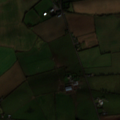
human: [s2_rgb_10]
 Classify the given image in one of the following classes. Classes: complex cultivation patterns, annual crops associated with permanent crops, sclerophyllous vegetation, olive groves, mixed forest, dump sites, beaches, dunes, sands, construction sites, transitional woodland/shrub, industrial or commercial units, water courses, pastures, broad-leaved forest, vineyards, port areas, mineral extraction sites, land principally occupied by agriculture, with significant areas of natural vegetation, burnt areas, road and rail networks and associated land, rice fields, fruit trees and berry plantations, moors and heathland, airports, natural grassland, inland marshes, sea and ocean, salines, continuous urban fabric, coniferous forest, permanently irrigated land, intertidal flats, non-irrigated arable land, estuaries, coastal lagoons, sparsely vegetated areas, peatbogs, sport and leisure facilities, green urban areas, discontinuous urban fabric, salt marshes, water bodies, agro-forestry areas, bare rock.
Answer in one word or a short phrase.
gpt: non-irrigated arable land, pastures